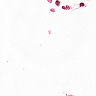
Metastatic tissue present: no